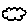
Label: cloud